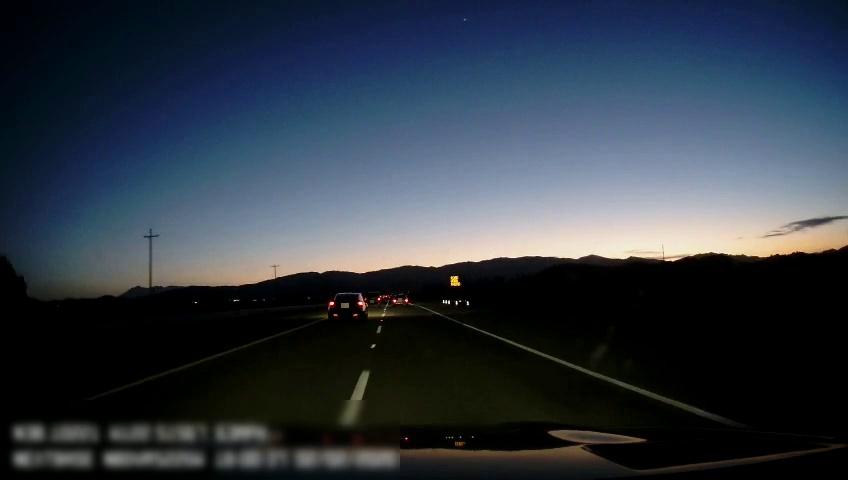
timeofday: Dusk/Dawn/Twilight
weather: Sunny
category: Drivable Space
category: Vehicles | Car
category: Vehicles | Car
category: Vehicles | Car
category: Lanes | Current Lane
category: Lanes | Current Lane
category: Lanes | Alternate Lane
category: Traffic | Signs